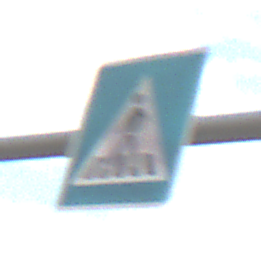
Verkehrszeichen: FussgaengerueberwegRechts
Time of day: MorningAfternoon
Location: Outdoor (Nature)
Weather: PartlyCloudy
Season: Autumn
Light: Natural